Question: My Concept is want to take print from android app, I tried lot of way then finally i got some solution here, I tried to print HTML file with HP ePrint App. In this code we can sending text file or html file or image to HP ePrint APP for printing, But Text file is working fine. I want to send HTML file its not working. It's showing some error.
'''
import java.io.File;
import android.app.Activity;
import android.graphics.Bitmap;
import android.graphics.BitmapFactory;
import android.graphics.Canvas;
import android.graphics.Paint;
import android.graphics.Picture;
import android.graphics.Rect;
import android.graphics.Typeface;
import android.os.Bundle;
import android.text.Html;
import android.util.Log;
import android.view.View;
import android.widget.Button;
/**
* Various print samples.
*/
public class MainActivity extends Activity {
String text = "private static final String TAG = MainActivity.class.getSimpleName();";
private static final String TAG = MainActivity.class.getSimpleName();
static final String HELLO_WORLD = "Hello World";
/**
* Called when the activity is first created.
*/
@Override
public void onCreate(Bundle savedInstanceState) {
super.onCreate(savedInstanceState);
setContentView(R.layout.main);
//
// check for and install Send 2 Printer if needed
//
if( PrintUtils.isSend2PrinterInstalled(this) == false )
{
PrintUtils.launchMarketPageForSend2Printer( this );
return;
}
//
// setup GUI buttons
//
Button btnTestCanvas = (Button)findViewById( R.id.btnTestCanvas );
btnTestCanvas.setOnClickListener( new View.OnClickListener() {
@Override
public void onClick(View v)
{
printCanvasExample();
}
});
Button btnTestCanvasAsBitmap = (Button)findViewById( R.id.btnTestCanvasAsBitmap );
btnTestCanvasAsBitmap.setOnClickListener( new View.OnClickListener() {
@Override
public void onClick(View v)
{
printCanvasAsBitmapExample();
}
});
Button btnTestText = (Button)findViewById( R.id.btnTestText );
btnTestText.setOnClickListener( new View.OnClickListener() {
@Override
public void onClick(View v)
{
printTextExample();
}
});
Button btnTestHtml = (Button)findViewById( R.id.btnTestHtml );
btnTestHtml.setOnClickListener( new View.OnClickListener() {
@Override
public void onClick(View v)
{
printHtmlExample();
}
});
Button btnTestHtmlUrl = (Button)findViewById( R.id.btnTestHtmlUrl );
btnTestHtmlUrl.setOnClickListener( new View.OnClickListener() {
@Override
public void onClick(View v)
{
printHtmlUrlExample();
}
});
Button btnTestTextFile = (Button)findViewById( R.id.btnTestTextFile );
btnTestTextFile.setOnClickListener( new View.OnClickListener() {
@Override
public void onClick(View v)
{
printTextFileExample();
}
});
Button btnTestHtmlFile = (Button)findViewById( R.id.btnTestHtmlFile );
btnTestHtmlFile.setOnClickListener( new View.OnClickListener() {
@Override
public void onClick(View v)
{
printHtmlFileExample();
}
});
}
/**
* Send canvas draw commands for printing.
* NOTE: Android 1.5 does not properly support drawBitmap() serialize/deserialize across process boundaries.
* If you need to draw bitmaps, then see the {@link #printCanvasAsBitmapExample()} example.
*/
void printCanvasExample()
{
// create canvas to render on
Picture picture = new Picture();
Canvas c = picture.beginRecording( 240, 240 );
// fill background with WHITE
c.drawRGB( 0xFF, 0xFF, 0xFF );
// draw text
Paint p = new Paint();
Typeface font = Typeface.create(Typeface.SANS_SERIF, Typeface.BOLD);
p.setTextSize( 18 );
p.setTypeface( font );
p.setAntiAlias(true);
Rect textBounds = new Rect();
p.getTextBounds( HELLO_WORLD, 0, HELLO_WORLD.length(), textBounds );
int x = (c.getWidth() - (textBounds.right-textBounds.left)) / 2;
int y = (c.getHeight() - (textBounds.bottom-textBounds.top)) / 2;
c.drawText( HELLO_WORLD, x, y, p );
// draw icon
Bitmap icon = BitmapFactory.decodeResource( getResources(), R.drawable.icon );
c.drawBitmap( icon, 0, 0, null );
// stop drawing
picture.endRecording();
// queue canvas for printing
File f = PrintUtils.saveCanvasPictureToTempFile( picture );
if( f != null )
{
PrintUtils.queuePictureStreamForPrinting( this, f );
}
}
/**
* Draw to a bitmap and then send the bitmap for printing.
*/
void printCanvasAsBitmapExample()
{
// create canvas to render on
Bitmap b = Bitmap.createBitmap( 240, 240, Bitmap.Config.RGB_565 );
Canvas c = new Canvas( b );
// fill background with WHITE
c.drawRGB( 0xFF, 0xFF, 0xFF );
// draw text
Paint p = new Paint();
Typeface font = Typeface.create(Typeface.SANS_SERIF, Typeface.BOLD);
p.setTextSize( 18 );
p.setTypeface( font );
p.setAntiAlias(true);
Rect textBounds = new Rect();
p.getTextBounds( HELLO_WORLD, 0, HELLO_WORLD.length(), textBounds );
int x = (c.getWidth() - (textBounds.right-textBounds.left)) / 2;
int y = (c.getHeight() - (textBounds.bottom-textBounds.top)) / 2;
c.drawText( HELLO_WORLD, x, y, p );
// draw icon
Bitmap icon = BitmapFactory.decodeResource( getResources(), R.drawable.icon );
c.drawBitmap( icon, 0, 0, null );
// queue bitmap for printing
try
{
File f = PrintUtils.saveBitmapToTempFile( b, Bitmap.CompressFormat.PNG );
if( f != null )
{
PrintUtils.queueBitmapForPrinting( this, f, Bitmap.CompressFormat.PNG );
}
}
catch( Exception e )
{
Log.e( TAG, "failed to save/queue bitmap", e );
}
}
/**
* Send text for printing.
*/
void printTextExample()
{
//CharSequence styledText = Html.fromHtml(text);
PrintUtils.queueTextForPrinting( this, HELLO_WORLD );
}
/**
* Send html for printing.
*/
void printHtmlExample()
{
StringBuilder buf = new StringBuilder();
buf.append( "<html>" );
buf.append( "<body>" );
buf.append( "<h1>" ).append( HELLO_WORLD ).append( "</h1>" );
buf.append( "<p>" ).append( "blah blah blah..." ).append( "</p>" );
buf.append( "<p><img src="http://www.google.com/intl/en_ALL/images/logo.gif" /></p>" );
// you can also reference a local image on your sdcard using the "content://s2p_localfile" provider (see below)
//buf.append( "<p><img src="content://s2p_localfile/sdcard/logo.gif" /></p>" );
buf.append( "</body>" );
buf.append( "</html>" );
PrintUtils.queueHtmlForPrinting( this, buf.toString() );
}
/**
* Send html URL for printing.
*/
void printHtmlUrlExample()
{
PrintUtils.queueHtmlUrlForPrinting( this, "http://www.google.com" );
}
/**
* Send text file for printing.
*/
void printTextFileExample()
{
try
{
//CharSequence styledText = Html.fromHtml(text);
File f = PrintUtils.saveTextToTempFile( HELLO_WORLD );
if( f != null )
{
PrintUtils.queueTextFileForPrinting( this, f );
}
}
catch( Exception e )
{
Log.e( TAG, "failed to save/queue text", e );
}
}
/**
* Send html file for printing.
*/
void printHtmlFileExample()
{
try
{
StringBuilder buf = new StringBuilder();
buf.append( "<html>" );
buf.append( "<body>" );
buf.append( "<h1>" ).append( HELLO_WORLD ).append( "</h1>" );
buf.append( "<p>" ).append( "blah blah blah..." ).append( "</p>" );
buf.append( "<p><img src="http://www.google.com" /></p>" );
// you can also reference a local image on your sdcard using the "content://s2p_localfile" provider (see below)
//buf.append( "<p><img src="content://s2p_localfile/sdcard/logo.gif" /></p>" );
buf.append( "</body>" );
buf.append( "</html>" );
File f = PrintUtils.saveHtmlToTempFile( buf.toString() );
if( f != null )
{
PrintUtils.queueHtmlFileForPrinting( this, f );
}
}
catch( Exception e )
{
Log.e( TAG, "failed to save/queue html", e );
}
}
}
'''
'''
import java.io.File;
import java.io.FileOutputStream;
import java.io.IOException;
import java.io.OutputStream;
import android.app.Activity;
import android.app.AlertDialog;
import android.content.Context;
import android.content.DialogInterface;
import android.content.Intent;
import android.content.pm.PackageInfo;
import android.content.pm.PackageManager;
import android.graphics.Bitmap;
import android.graphics.Picture;
import android.net.Uri;
import android.os.Environment;
import android.util.Log;
/**
* Static methods to detect, install, and print to a network printer with Android.
*/
public class PrintUtils {
static Activity myMainActivity;
// for logging
private static final String TAG = PrintUtils.class.getSimpleName();
// Send 2 Printer package name
private static final String PACKAGE_NAME = "com.hp.android.print";
// intent action to trigger printing
public static final String PRINT_ACTION = "org.androidprinting.intent.action.PRINT";
// content provider for accessing images on local sdcard from within html content
// sample img src shoul be something like "content://s2p_localfile/sdcard/logo.gif"
public static final String LOCAL_SDCARD_CONTENT_PROVIDER_PREFIX = "content://s2p_localfile";
/**
* Returns true if "Send 2 Printer" is installed.
*/
public static boolean isSend2PrinterInstalled( Context context )
{
boolean output = false;
PackageManager pm = context.getPackageManager();
try {
PackageInfo pi = pm.getPackageInfo( PACKAGE_NAME, 0 );
if( pi != null )
{
output = true;
}
} catch (PackageManager.NameNotFoundException e) {}
return output;
}
/**
* Launches the Android Market page for installing "Send 2 Printer"
* and calls "finish()" on the given activity.
*/
public static void launchMarketPageForSend2Printer( final Activity context )
{
AlertDialog dlg = new AlertDialog.Builder( context )
.setTitle("Install HP ePrint")
.setMessage("Before you can print to a network printer, you need to install HP ePrinter from the Android Market.")
.setPositiveButton( android.R.string.ok, new DialogInterface.OnClickListener() {
@Override
public void onClick( DialogInterface dialog, int which )
{
// launch browser
Uri data = Uri.parse( "http://market.android.com/search?q=pname:" + PACKAGE_NAME );
Intent intent = new Intent( android.content.Intent.ACTION_VIEW, data );
intent.setFlags( Intent.FLAG_ACTIVITY_NEW_TASK | Intent.FLAG_ACTIVITY_CLEAR_TOP );
context.startActivity( intent );
// exit
context.finish();
}
} )
.show();
}
/**
* Save the given picture (contains canvas draw commands) to a file for printing.
*/
public static File saveCanvasPictureToTempFile( Picture picture )
{
File tempFile = null;
// save to temporary file
File dir = getTempDir();
if( dir != null )
{
FileOutputStream fos = null;
try
{
File f = File.createTempFile( "picture", ".stream", dir );
fos = new FileOutputStream( f );
picture.writeToStream( fos );
tempFile = f;
}
catch( IOException e )
{
Log.e( TAG, "failed to save picture", e );
}
finally
{
close( fos );
}
}
return tempFile;
}
/**
* Sends the given picture file (returned from {@link #saveCanvasPictureToTempFile}) for printing.
*/
public static boolean queuePictureStreamForPrinting( Context context, File f )
{
// send to print activity
Uri uri = Uri.fromFile( f );
Intent i = new Intent( PRINT_ACTION );
i.setDataAndType( uri, "application/x-android-picture-stream" );
i.putExtra( "scaleFitToPage", true );
context.startActivity( i );
return true;
}
/**
* Save the given Bitmap to a file for printing.
* Note: Bitmap can be result of canvas draw commands.
*/
public static File saveBitmapToTempFile( Bitmap b, Bitmap.CompressFormat format )
throws IOException, UnknownFormatException
{
File tempFile = null;
// save to temporary file
File dir = getTempDir();
if( dir != null )
{
FileOutputStream fos = null;
try
{
String strExt = null;
switch( format )
{
case PNG:
strExt = ".pngx";
break;
case JPEG:
strExt = ".jpgx";
break;
default:
throw new UnknownFormatException( "unknown format: " + format );
}
File f = File.createTempFile( "bitmap", strExt, dir );
fos = new FileOutputStream( f );
b.compress( format, 100, fos );
tempFile = f;
}
finally
{
close( fos );
}
}
return tempFile;
}
/**
* Sends the given image file for printing.
*/
public static boolean queueBitmapForPrinting( Context context, File f, Bitmap.CompressFormat format )
throws UnknownFormatException
{
String strMimeType = null;
switch( format )
{
case PNG:
strMimeType = "image/png";
break;
case JPEG:
strMimeType = "image/jpeg";
break;
default:
throw new UnknownFormatException( "unknown format: " + format );
}
// send to print activity
Uri uri = Uri.fromFile( f );
Intent i = new Intent( PRINT_ACTION );
i.setDataAndType( uri, strMimeType );
i.putExtra( "scaleFitToPage", true );
i.putExtra( "deleteAfterPrint", true );
context.startActivity( i );
return true;
}
/**
* Sends the given text for printing.
*/
public static boolean queueTextForPrinting( Context context, String strContent )
{
// send to print activity
Intent i = new Intent( PRINT_ACTION );
i.setType( "text/plain" );
i.putExtra( Intent.EXTRA_TEXT, strContent );
context.startActivity( i );
return true;
}
/**
* Save the given text to a file for printing.
*/
public static File saveTextToTempFile( String text )
throws IOException
{
File tempFile = null;
// save to temporary file
File dir = getTempDir();
if( dir != null )
{
FileOutputStream fos = null;
try
{
File f = File.createTempFile( "text", ".txt", dir );
fos = new FileOutputStream( f );
fos.write( text.getBytes() );
tempFile = f;
}
finally
{
close( fos );
}
}
return tempFile;
}
/**
* Sends the given text file for printing.
*/
public static boolean queueTextFileForPrinting( Context context, File f )
{
// send to print activity
Uri uri = Uri.fromFile( f );
Intent i = new Intent( PRINT_ACTION );
i.setDataAndType( uri, "text/plain" );
i.putExtra( "deleteAfterPrint", true );
context.startActivity( i );
return true;
}
/**
* Sends the given html for printing.
*
* You can also reference a local image on your sdcard using the "content://s2p_localfile" provider.
* For example: <img src="content://s2p_localfile/sdcard/logo.gif">
*/
public static boolean queueHtmlForPrinting( Context context, String strContent )
{
// send to print activity
Intent i = new Intent( PRINT_ACTION );
i.setType( "text/html" );
i.putExtra( Intent.EXTRA_TEXT, strContent );
context.startActivity( i );
return true;
}
/**
* Sends the given html URL for printing.
*
* You can also reference a local file on your sdcard using the "content://s2p_localfile" provider.
* For example: "content://s2p_localfile/sdcard/test.html"
*/
public static boolean queueHtmlUrlForPrinting( Context context, String strUrl )
{
// send to print activity
Intent i = new Intent( PRINT_ACTION );
//i.setDataAndType( Uri.parse(strUrl), "text/html" );// this crashes!
i.setType( "text/html" );
i.putExtra( Intent.EXTRA_TEXT, strUrl );
context.startActivity( i );
return true;
}
/**
* Save the given html content to a file for printing.
*/
public static File saveHtmlToTempFile( String html )
throws IOException
{
File tempFile = null;
// save to temporary file
File dir = getTempDir();
if( dir != null )
{
FileOutputStream fos = null;
try
{
File f = File.createTempFile( "html", ".html", dir );
fos = new FileOutputStream( f );
fos.write( html.getBytes() );
tempFile = f;
}
finally
{
close( fos );
}
}
return tempFile;
}
/**
* Sends the given html file for printing.
*/
public static boolean queueHtmlFileForPrinting( Context context, File f )
{
// send to print activity
Uri uri = Uri.fromFile( f );
Intent i = new Intent( PRINT_ACTION );
i.setDataAndType( uri, "text/html" );
i.putExtra( "deleteAfterPrint", true );
//context.startActivity( i);
myMainActivity.startActivityForResult(i, 0);
//((Activity) context).startActivityForResult(i, 0);
return true;
}
/*
public static boolean queueTextFileForPrinting( Context context, File f )
{
// send to print activity
Uri uri = Uri.fromFile( f );
Intent i = new Intent( PRINT_ACTION );
i.setDataAndType( uri, "text/plain" );
i.putExtra( "deleteAfterPrint", true );
context.startActivity( i );
return true;
}
*/
/**
* Return a temporary directory on the sdcard where files can be saved for printing.
* @return null if temporary directory could not be created.
*/
public static File getTempDir()
{
File dir = new File( Environment.getExternalStorageDirectory(), "temp" );
if( dir.exists() == false && dir.mkdirs() == false )
{
Log.e( TAG, "failed to get/create temp directory" );
return null;
}
return dir;
}
/**
* Helper method to close given output stream ignoring any exceptions.
*/
public static void close( OutputStream os )
{
if( os != null )
{
try
{
os.close();
}
catch( IOException e ) {}
}
}
/**
* Thrown by bitmap methods where the given Bitmap.CompressFormat value is unknown.
*/
public static class UnknownFormatException extends Exception
{
public UnknownFormatException( String msg )
{
super( msg );
}
}
}
'''

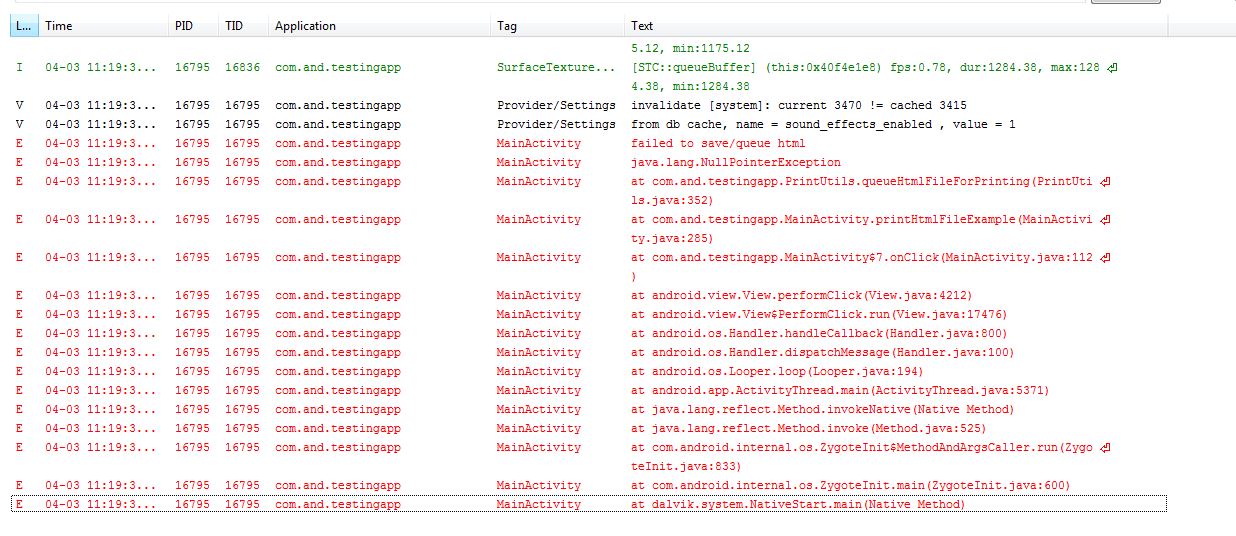
Answer: You have not initialized 'myMainActivity' but are attempting to invoke a method on it:
'''
myMainActivity.startActivityForResult(i, 0);
'''